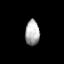
Tissue: lung
Cell type: Myeloid cells
Senescence score: 0.5644
Nuclear area (px): 354
Mean DAPI intensity: 171.647